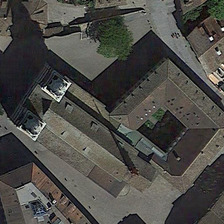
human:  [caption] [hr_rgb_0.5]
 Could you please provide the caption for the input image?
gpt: several buildings and green trees are around a church .

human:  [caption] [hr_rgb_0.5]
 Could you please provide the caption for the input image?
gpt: several buildings and green trees are around a church .

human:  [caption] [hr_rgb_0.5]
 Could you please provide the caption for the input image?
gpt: several buildings and green trees are around a church .

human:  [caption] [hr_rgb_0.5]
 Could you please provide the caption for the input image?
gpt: several buildings and green trees are around a church .

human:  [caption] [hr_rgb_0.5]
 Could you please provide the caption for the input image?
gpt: several buildings and green trees are around a church .